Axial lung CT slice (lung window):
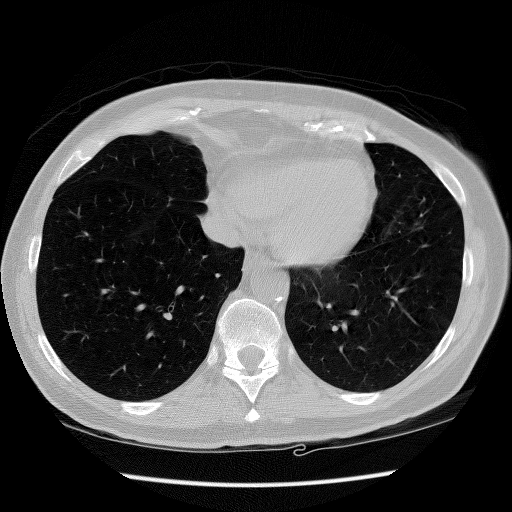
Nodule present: no